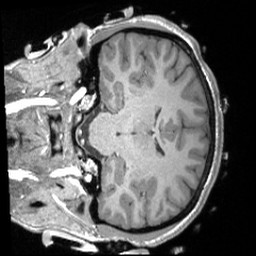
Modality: T1w
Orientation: coronal